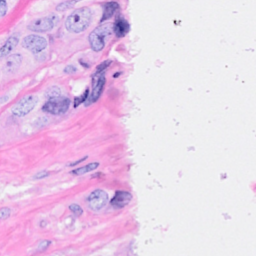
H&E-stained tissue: Breast